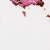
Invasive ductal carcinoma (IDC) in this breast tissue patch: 0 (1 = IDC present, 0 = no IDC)